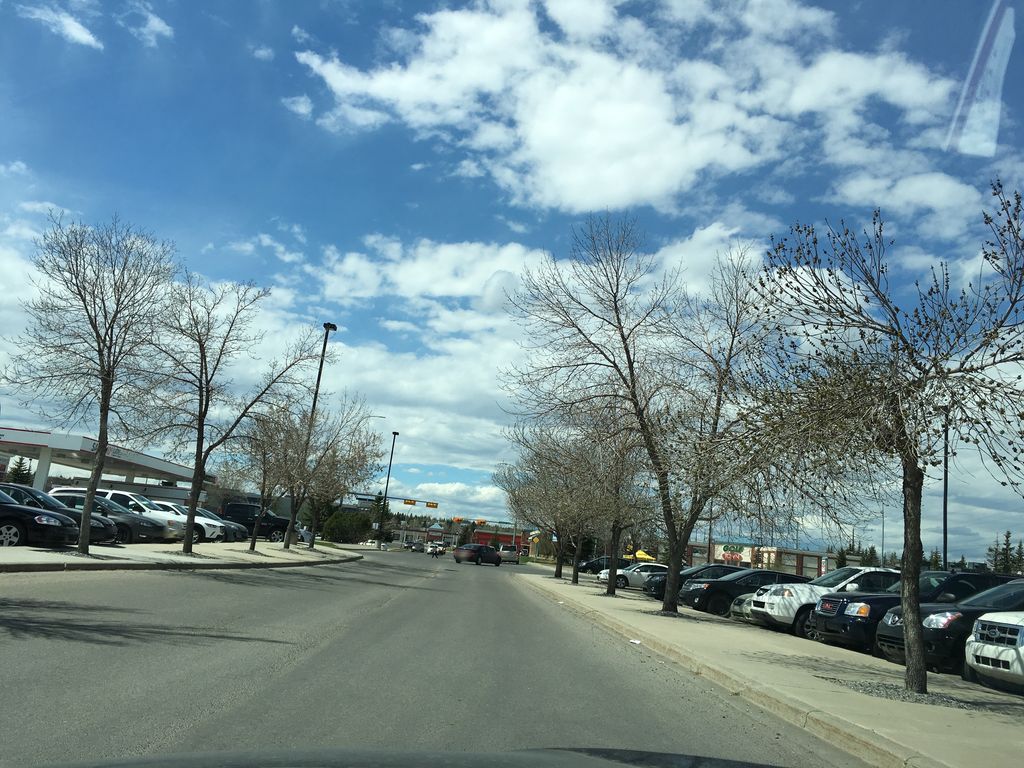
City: calgary